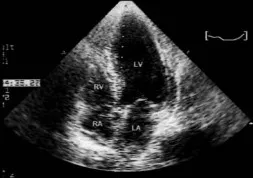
B. The thrombus has disappeared after anticoagulant therapy. Abbreviations: as in figure 3A.
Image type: radiology (ultrasound)